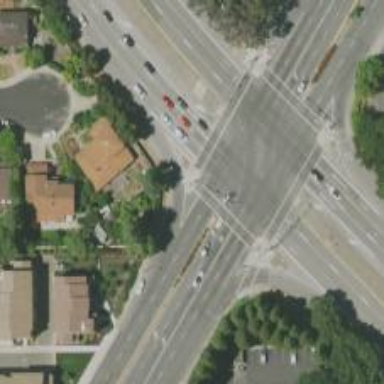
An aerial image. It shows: Marked crossing on footway.